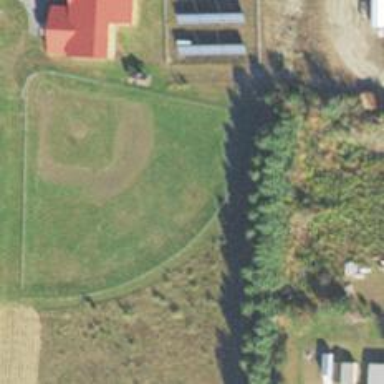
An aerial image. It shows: Baseball pitch for leisure and sports activities.